Field crop: tomato
Growth stage: 1
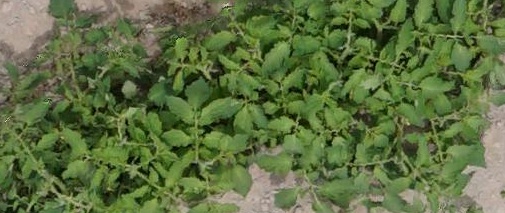
Species: tomato